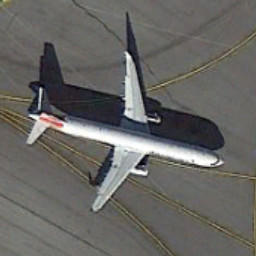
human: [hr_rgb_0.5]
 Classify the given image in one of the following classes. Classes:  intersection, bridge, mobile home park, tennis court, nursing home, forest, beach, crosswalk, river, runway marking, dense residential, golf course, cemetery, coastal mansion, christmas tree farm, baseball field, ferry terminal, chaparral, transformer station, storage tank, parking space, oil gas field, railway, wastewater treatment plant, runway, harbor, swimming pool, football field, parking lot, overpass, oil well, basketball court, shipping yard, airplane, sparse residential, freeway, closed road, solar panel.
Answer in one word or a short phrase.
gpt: airplane